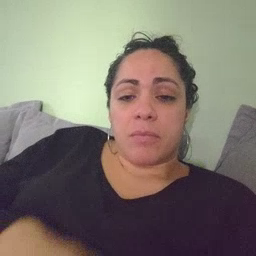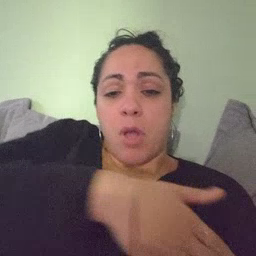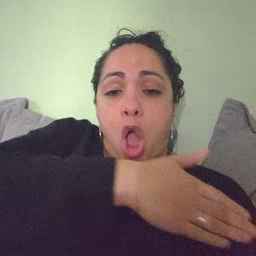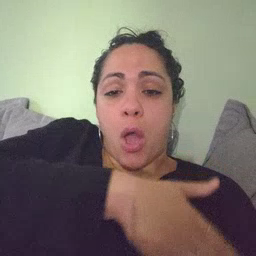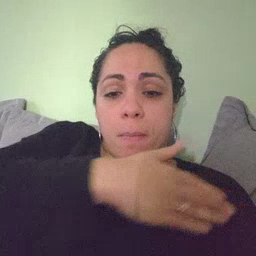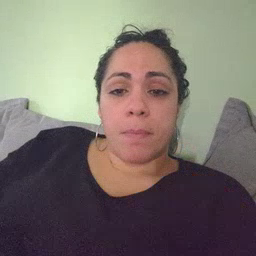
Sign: arm